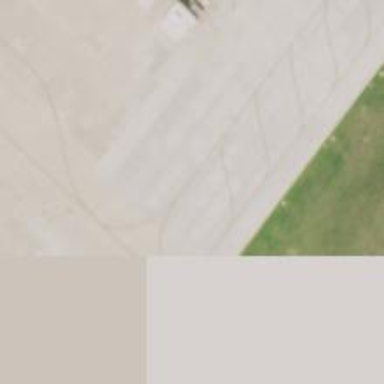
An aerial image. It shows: Image of taxiway at airport.